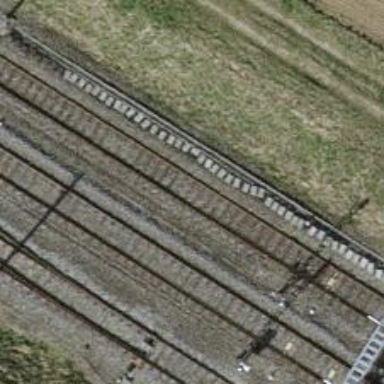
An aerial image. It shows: Railway signal.